Question: I have web application(similar to Karaoke) where user can record his voice over instrumental.
After recording user plays back recording. Here I play instrumental in '<audio>' tag and voice using web audio api. To sync both audios on play/pause I calculate time like this
'''
pausedAt = Date.now() - startedAt;
startedAt = Date.now() - pausedAt;
'''
This works fine. Issue is when user uses slider on audio tag to move forward/backward. I am thinking of solution like this
- 'ontimeupdate''startAt(currentTime)'
Since there is no seekTo function in api, I have to stop and then start audio. Is there any better solution for this?
Second issue I face is seeking on audio tag is not smooth. If I arbitrarily clicks on progress bar sometimes it doesn't work. When I saw network tab in developer tool window I saw something like shown in image. It sends out some 600 requests and some 86 MB data downloaded whereas file size is less than 10 MB.

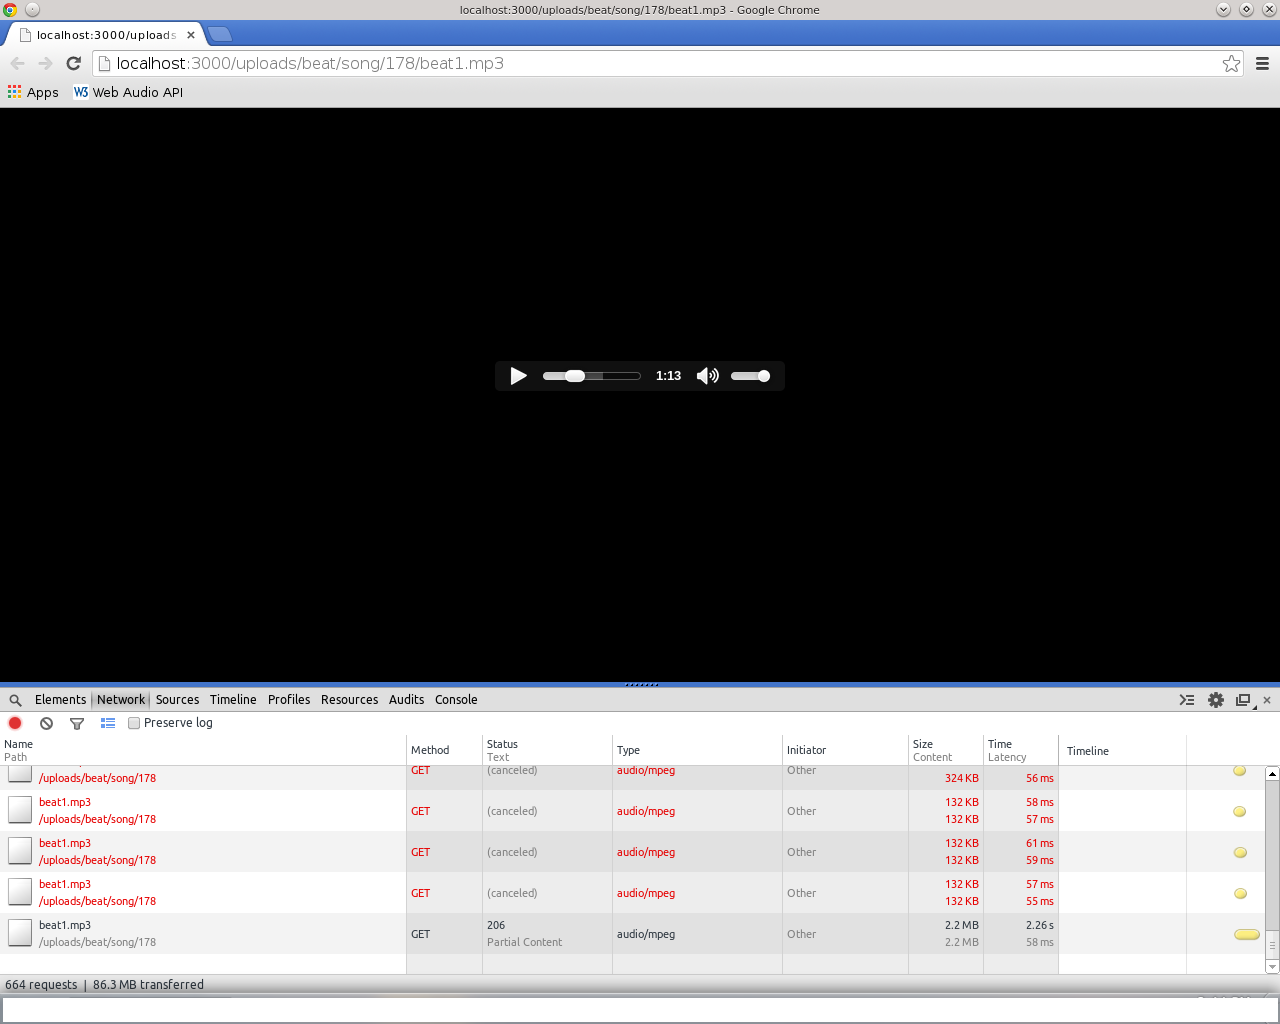
Answer: You really should use the Web Audio API to do this. will never give you precise synchronization, and it will rely on streaming to seek - which is going to result in extra downloading, as you saw. Just load the song via XHR and decodeAudioData, and provide your own playback controls.